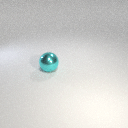
large cyan metal sphere